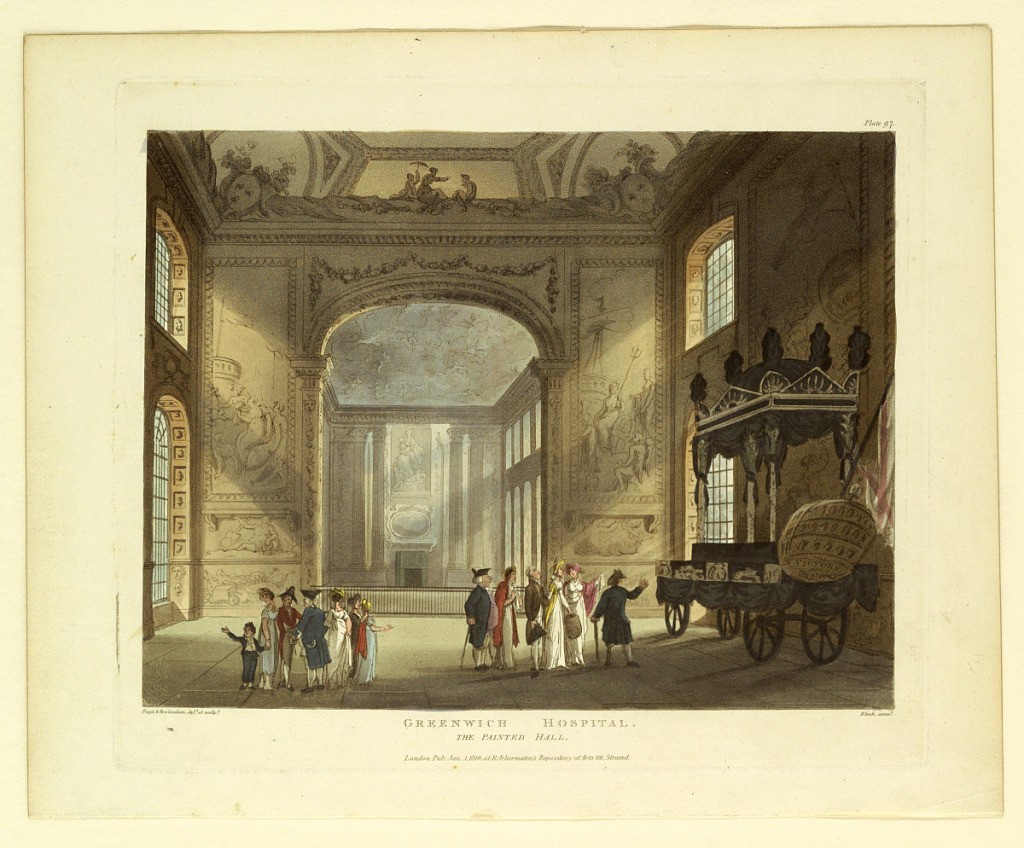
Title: Greenwich Hospital, from "Ackermann's Repository"
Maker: Thomas Rowlandson, British, 1756–1827
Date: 1810
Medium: Aquatint, brush and watercolor on paper
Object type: Print
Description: Sightseers in a large hall with baroque wall decoration. Wagon with mementos to the right. Title, artists', and publisher's names below.